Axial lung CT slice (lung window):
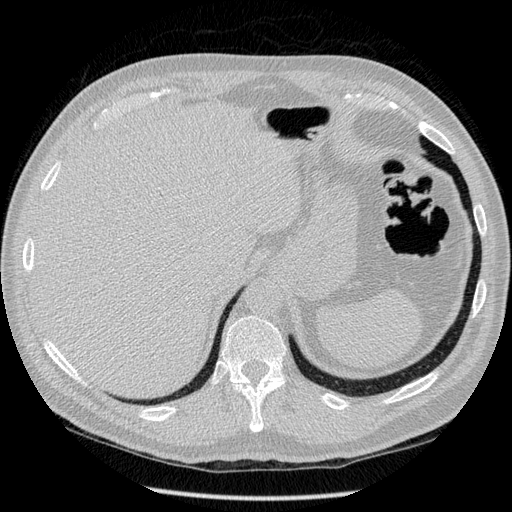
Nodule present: no